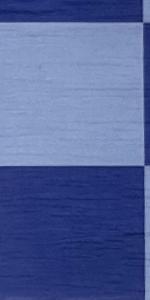
Label: Empty